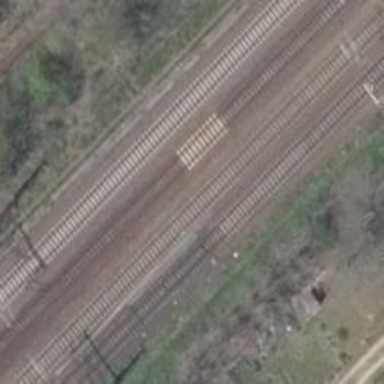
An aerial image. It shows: Railway track with contact line for electrification.